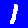
Digit: 1